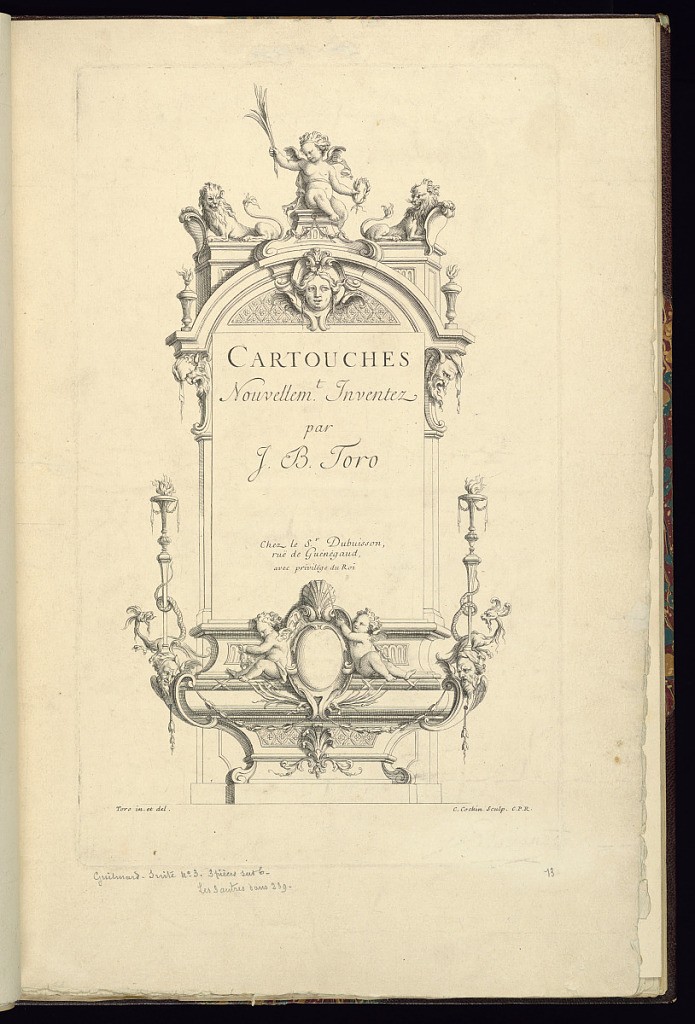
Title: Title Page
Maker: Jean-Bernard Turreau, French, 1672 - 1731
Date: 1716-19
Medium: Etching on laid paper
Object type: Print
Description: Title page with the lettering framed by a cartouche with grotesque motifs including mascarons (masks), cartouches, putti, shells, dragons, flaming torches, lions, palm leaves, fluting, c-scrolls, palmette, foliate scrolls, fleurons, scrolling leaves (rinceaux), festoon of leaves, and a diaper and rosette pattern. The plate is signed.